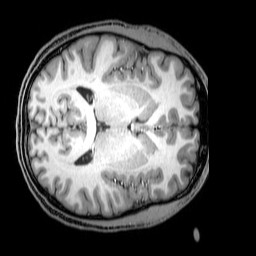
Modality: T1w
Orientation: axial
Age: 23
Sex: male